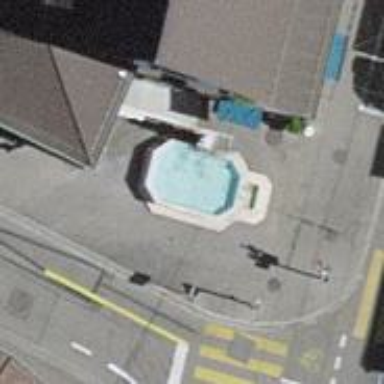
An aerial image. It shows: Beautiful fountain.